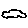
Label: car